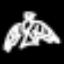
Label: angel